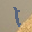
Label: 1